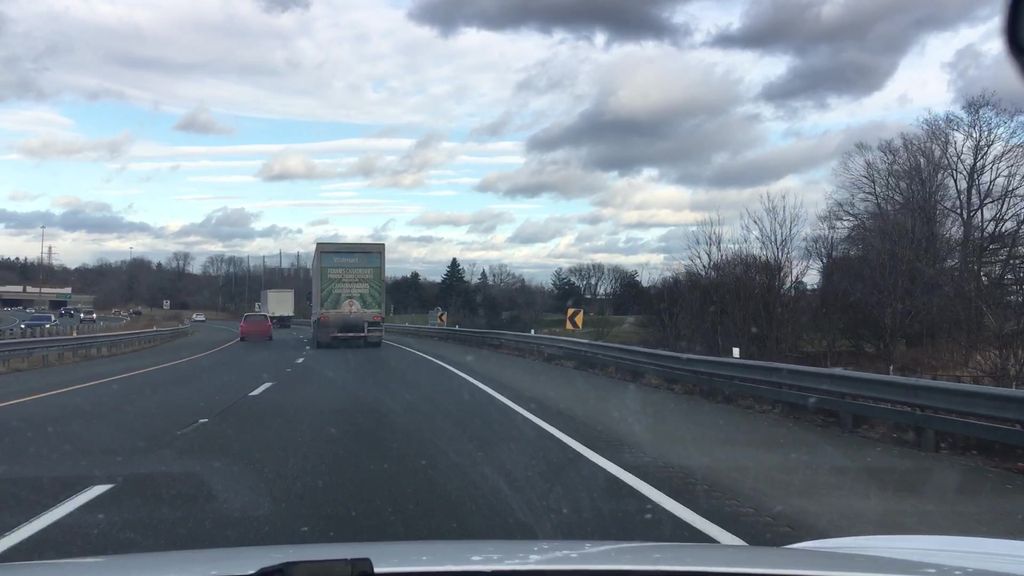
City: hamilton